Question: So.. With my attempt so far, this is what happens, the game is not stretching:

And here's the way I'm doing it:
I have this variable declared.
'''
RenderTarget2D renderTarget;
'''
In my game1 constructor, I have this: I tried the actual screen resolution here too, same thing.
'''
graphics.PreferredBackBufferWidth = 96;
graphics.PreferredBackBufferHeight = 160;
'''
In my Initialize, I have this:
'''
renderTarget = new RenderTarget2D(GraphicsDevice, GraphicsDevice.PresentationParameters.BackBufferWidth,
GraphicsDevice.PresentationParameters.BackBufferHeight, false,
GraphicsDevice.PresentationParameters.BackBufferFormat, DepthFormat.Depth24);
'''
I have this function here:
'''
protected void DrawSceneToTexture(RenderTarget2D renderTarget)
{
// Set the render target
GraphicsDevice.SetRenderTarget(renderTarget);
GraphicsDevice.DepthStencilState = new DepthStencilState() { DepthBufferEnable = true };
// Draw the scene
GraphicsDevice.Clear(Color.CornflowerBlue);
spriteBatch.Begin(SpriteSortMode.BackToFront, BlendState.AlphaBlend, SamplerState.PointClamp,
DepthStencilState.None, RasterizerState.CullCounterClockwise);
switch (gameState)
{
case GameStates.Menu: { menuState.Draw(spriteBatch); break; }
case GameStates.Playing: { playingState.Draw(spriteBatch); break; }
case GameStates.GameOver: { gameOverState.Draw(spriteBatch); break; }
}
spriteBatch.End();
// Drop the render target
GraphicsDevice.SetRenderTarget(null);
}
'''
And my draw method looks like this:
'''
DrawSceneToTexture(renderTarget);
GraphicsDevice.Clear(Color.Black);
spriteBatch.Begin(SpriteSortMode.Immediate, BlendState.AlphaBlend,
SamplerState.LinearClamp, DepthStencilState.Default,
RasterizerState.CullNone);
spriteBatch.Draw(renderTarget, new Rectangle(0, 0, actualScreenWidth, actualScreenHeight), Color.White);
spriteBatch.End();
base.Draw(gameTime);
'''
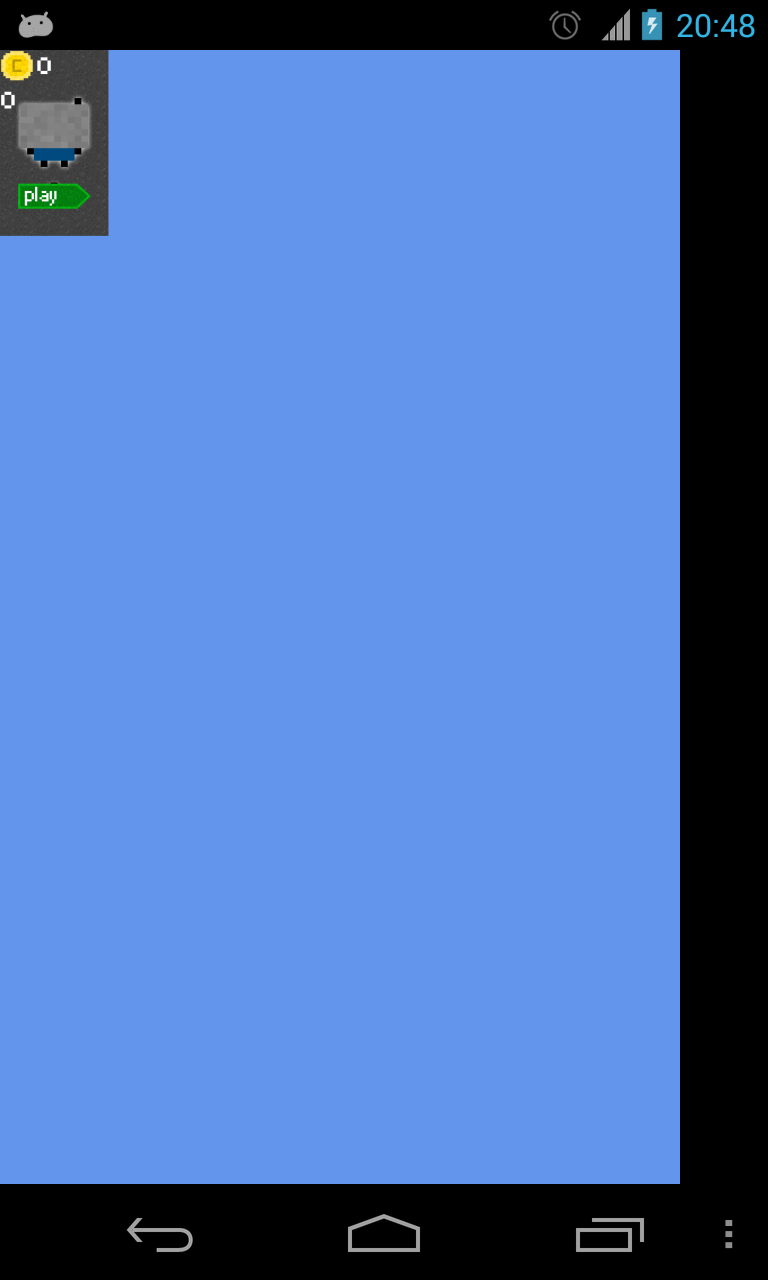
Answer: If you look at the documentation for <URL> it says:
> If you request a back-buffer resolution that is not supported by the output device, the XNA Framework automatically selects the highest resolution supported by the output device. For example, if a graphics back buffer with a resolution of 1920x1080 (1080p or 1080i) is created and displayed on a device with 480i resolution, the back buffer automatically is resized to 480i.
So, I suspect what's happening is that when you setup your RenderTarget2D the value coming out of GraphicsDevice.PresentationParameters.BackBufferWidth is not 96.
Try setting the render target width and hieght directly and see if that solves your problem.
'''
renderTarget = new RenderTarget2D(GraphicsDevice, 96, 160, false,
GraphicsDevice.PresentationParameters.BackBufferFormat, DepthFormat.Depth24);
'''
If you are just trying to scale your rendering to fit the screen you might make your life simpler by removing all of the DrawSceneToTexture stuff and just set the scale in the <URL> method, something like this:
'''
var scaleX = (float)actualScreenHeight / (float)virtualHeight;
var scaleY = (float)actualScreenWidth / (float)virtualWidth;
var transformMatrix = Matrix.CreateScale(new Vector3(scaleX, scaleY, 1));
spriteBatch.Begin (sortMode, blendState, samplerState, depthStencilState, rasterizerState, effect, transformMatrix);
'''